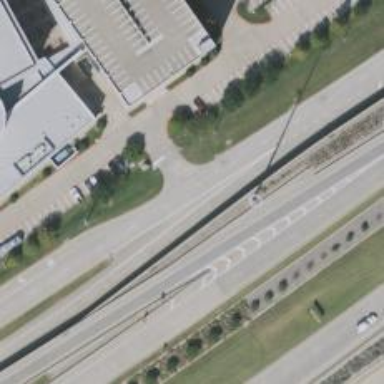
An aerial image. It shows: Secondary road with frontage road alongside.